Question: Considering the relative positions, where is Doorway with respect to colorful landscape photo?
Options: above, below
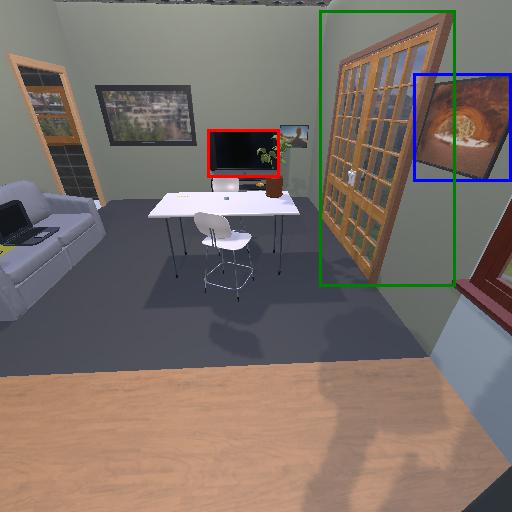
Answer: above